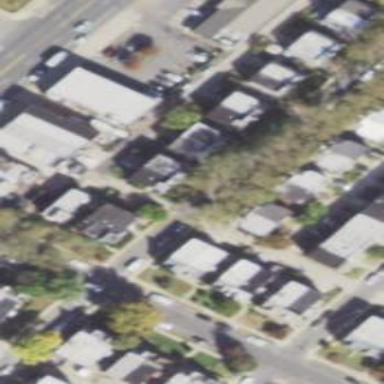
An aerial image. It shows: Alley classified as service road.